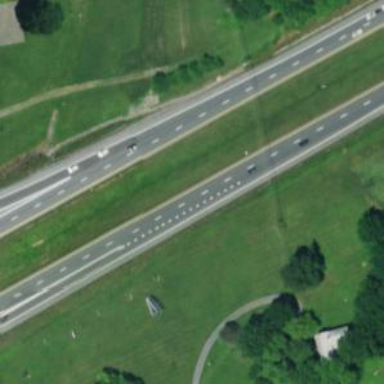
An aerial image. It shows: Motorway junction.